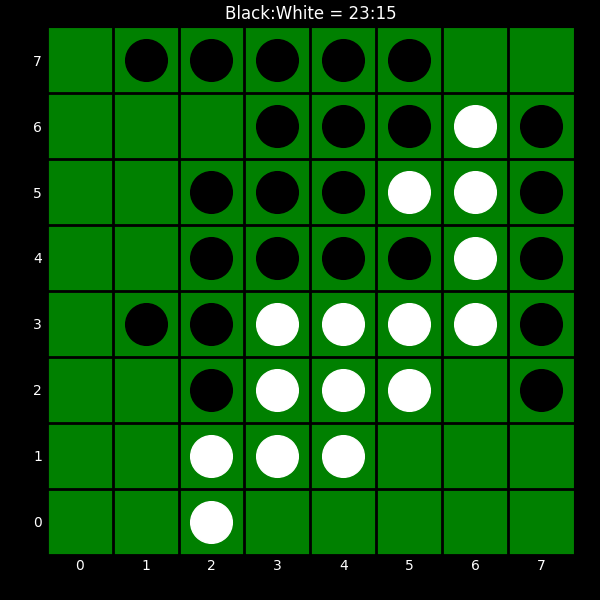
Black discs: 23
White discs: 15